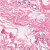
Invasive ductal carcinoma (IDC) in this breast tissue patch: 0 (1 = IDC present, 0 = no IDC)